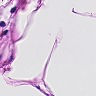
Metastatic tissue present: no